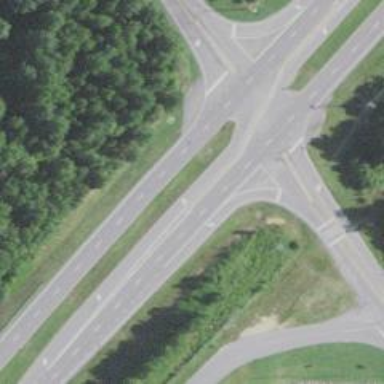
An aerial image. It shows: Trunk link highway.